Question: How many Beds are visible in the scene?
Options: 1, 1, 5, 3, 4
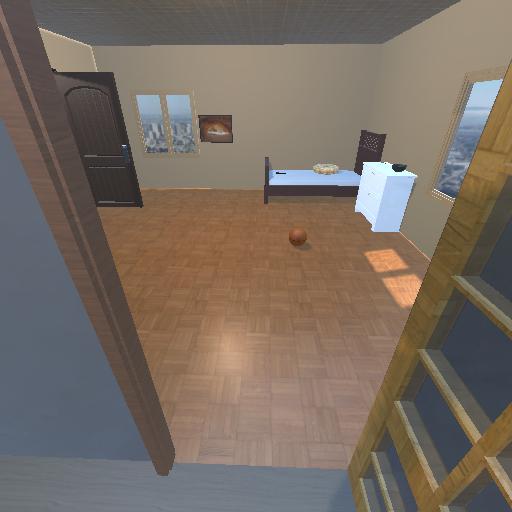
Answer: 1